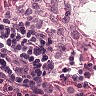
Metastatic tissue present: no